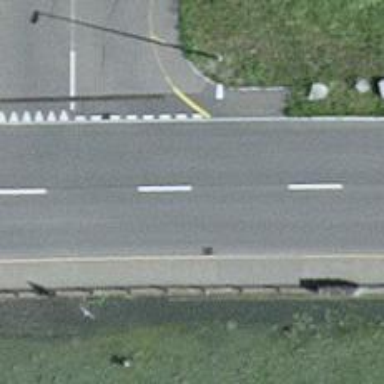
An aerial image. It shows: Unmarked crossing on the road.